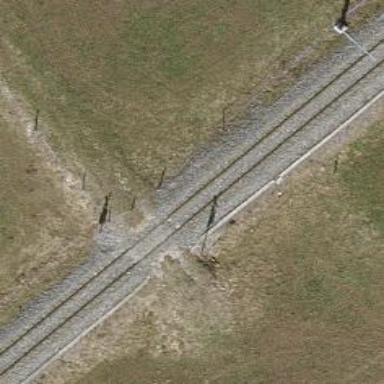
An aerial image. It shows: Railway level crossing.